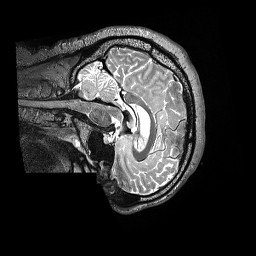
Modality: T2w
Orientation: sagittal
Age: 43
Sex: male
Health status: ill
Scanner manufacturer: siemens
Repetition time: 3.2 s
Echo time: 0.566 s